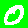
Digit: 0